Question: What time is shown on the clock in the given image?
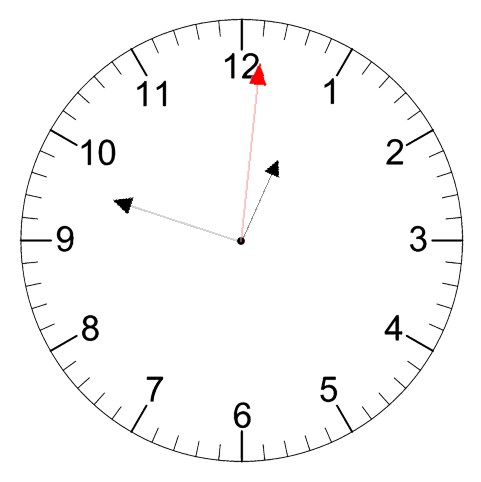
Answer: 12:48:01